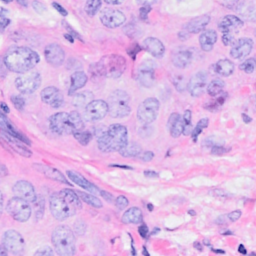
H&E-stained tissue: Breast